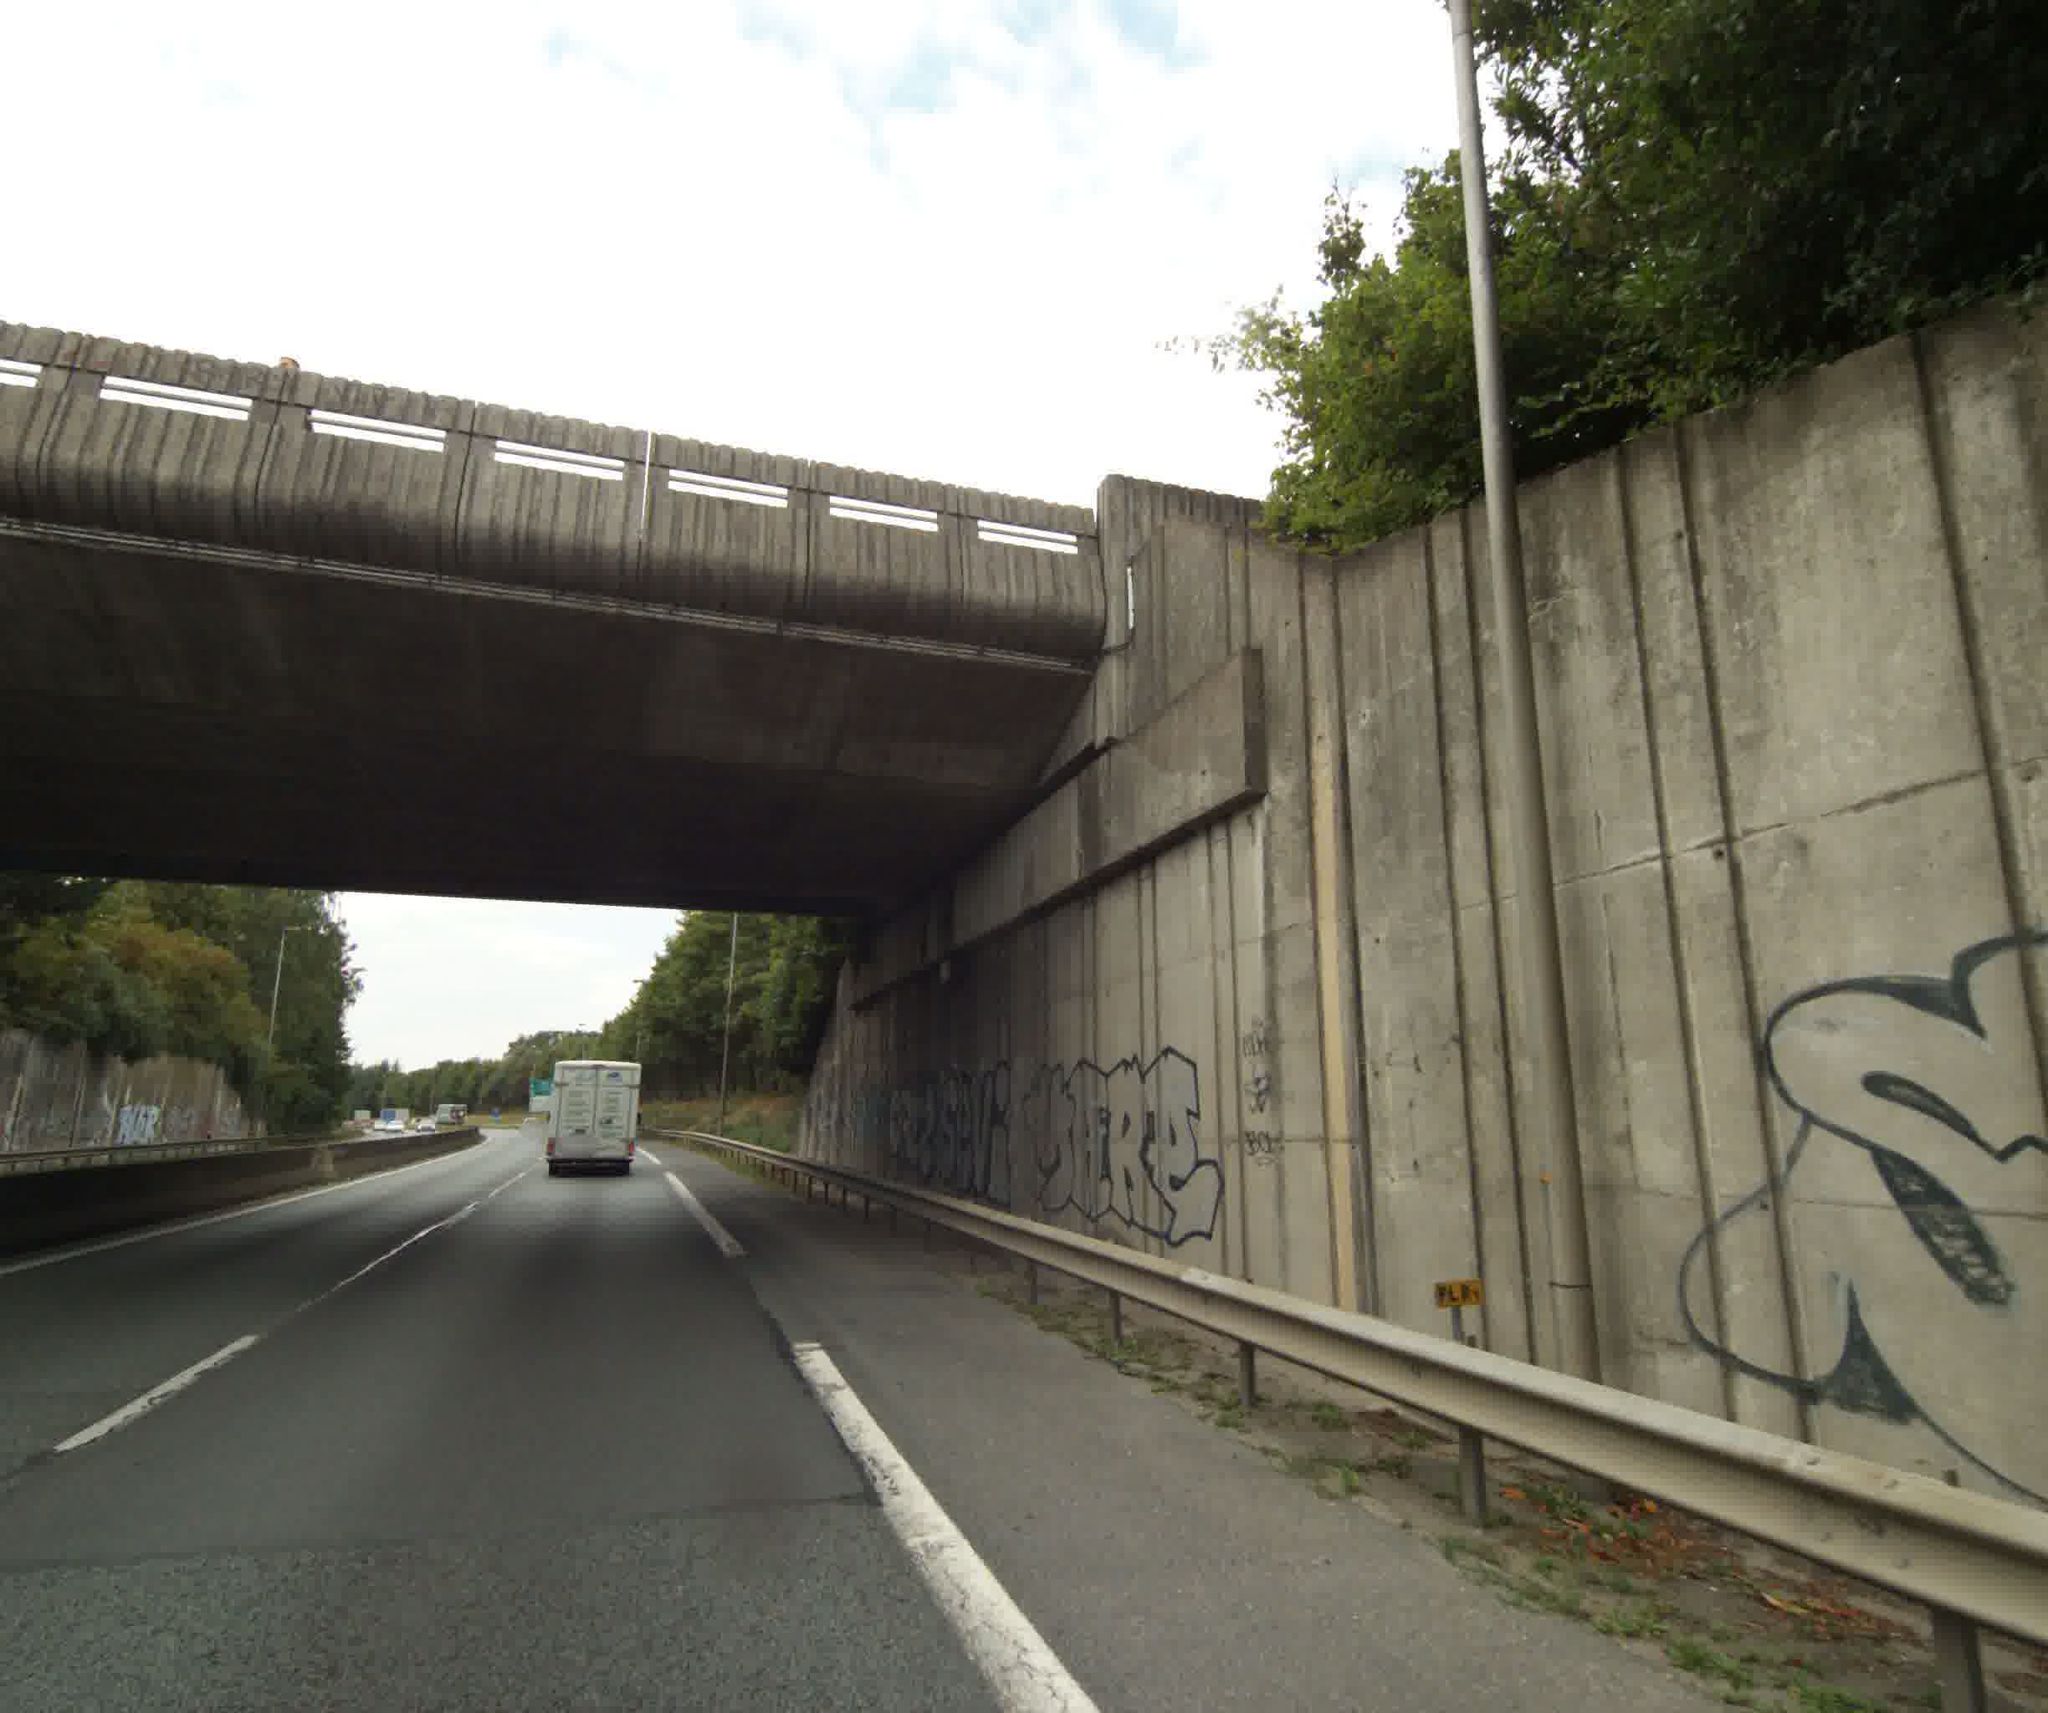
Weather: cloudy
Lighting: day
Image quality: good
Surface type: driving surface
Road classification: primary
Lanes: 2
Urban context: urban centre
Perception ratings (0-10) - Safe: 0.94, Lively: 1.18, Beautiful: 5.38, Boring: 5.34, Depressing: 5.96, Wealthy: 2.43